Brain MRI, t1w sequence, axial 2D slice.
Patient: age 43, sex F, weight 78 kg, height 1.78 m
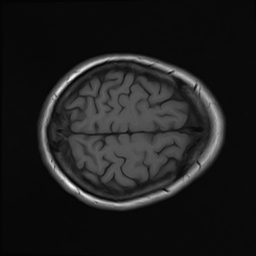